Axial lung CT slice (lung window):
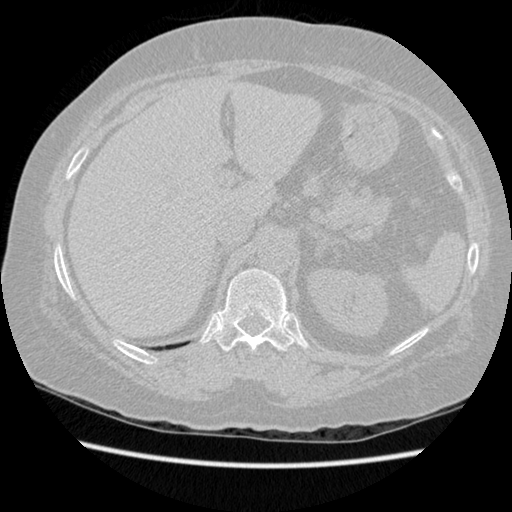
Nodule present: no